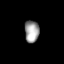
Tissue: skin
Cell type: Epithelial cells
Senescence score: 0.2444
Nuclear area (px): 318
Mean DAPI intensity: 154.852